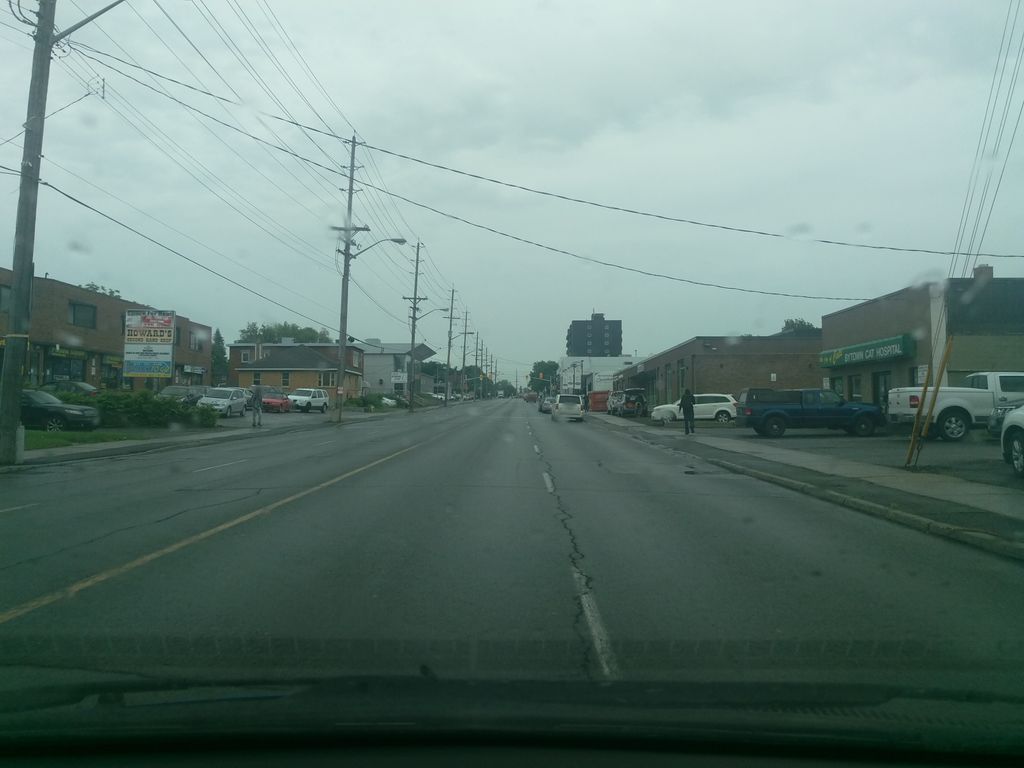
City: ottawa-gatineau